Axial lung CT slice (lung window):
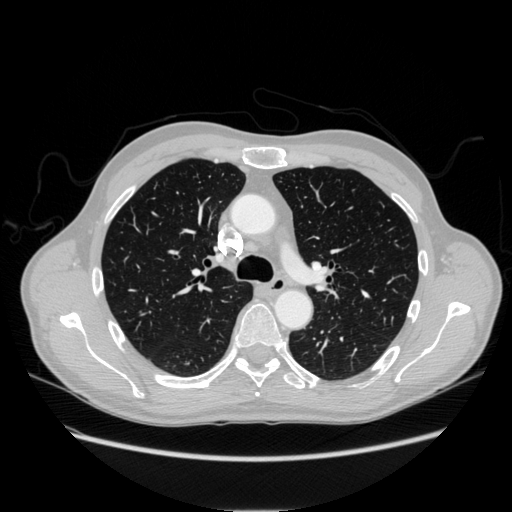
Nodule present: no